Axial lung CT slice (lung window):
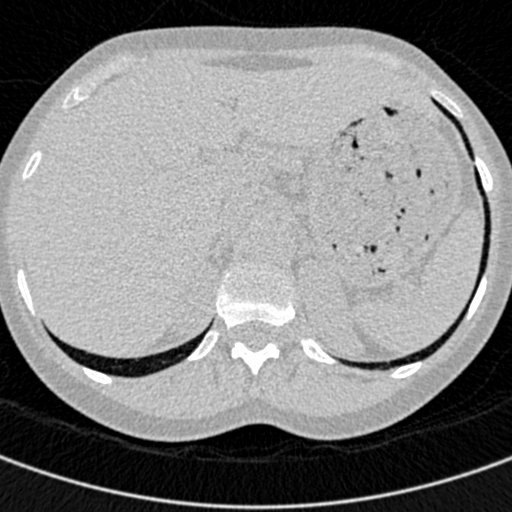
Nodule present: no